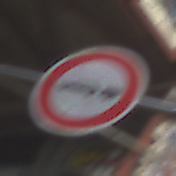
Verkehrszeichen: VerbotPersonenkraftwagenMitAnhaenger
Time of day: MorningAfternoon
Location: Outdoor (Urban)
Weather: PartlyCloudy
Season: NotSpecified
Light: Natural